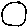
Label: circle